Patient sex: M
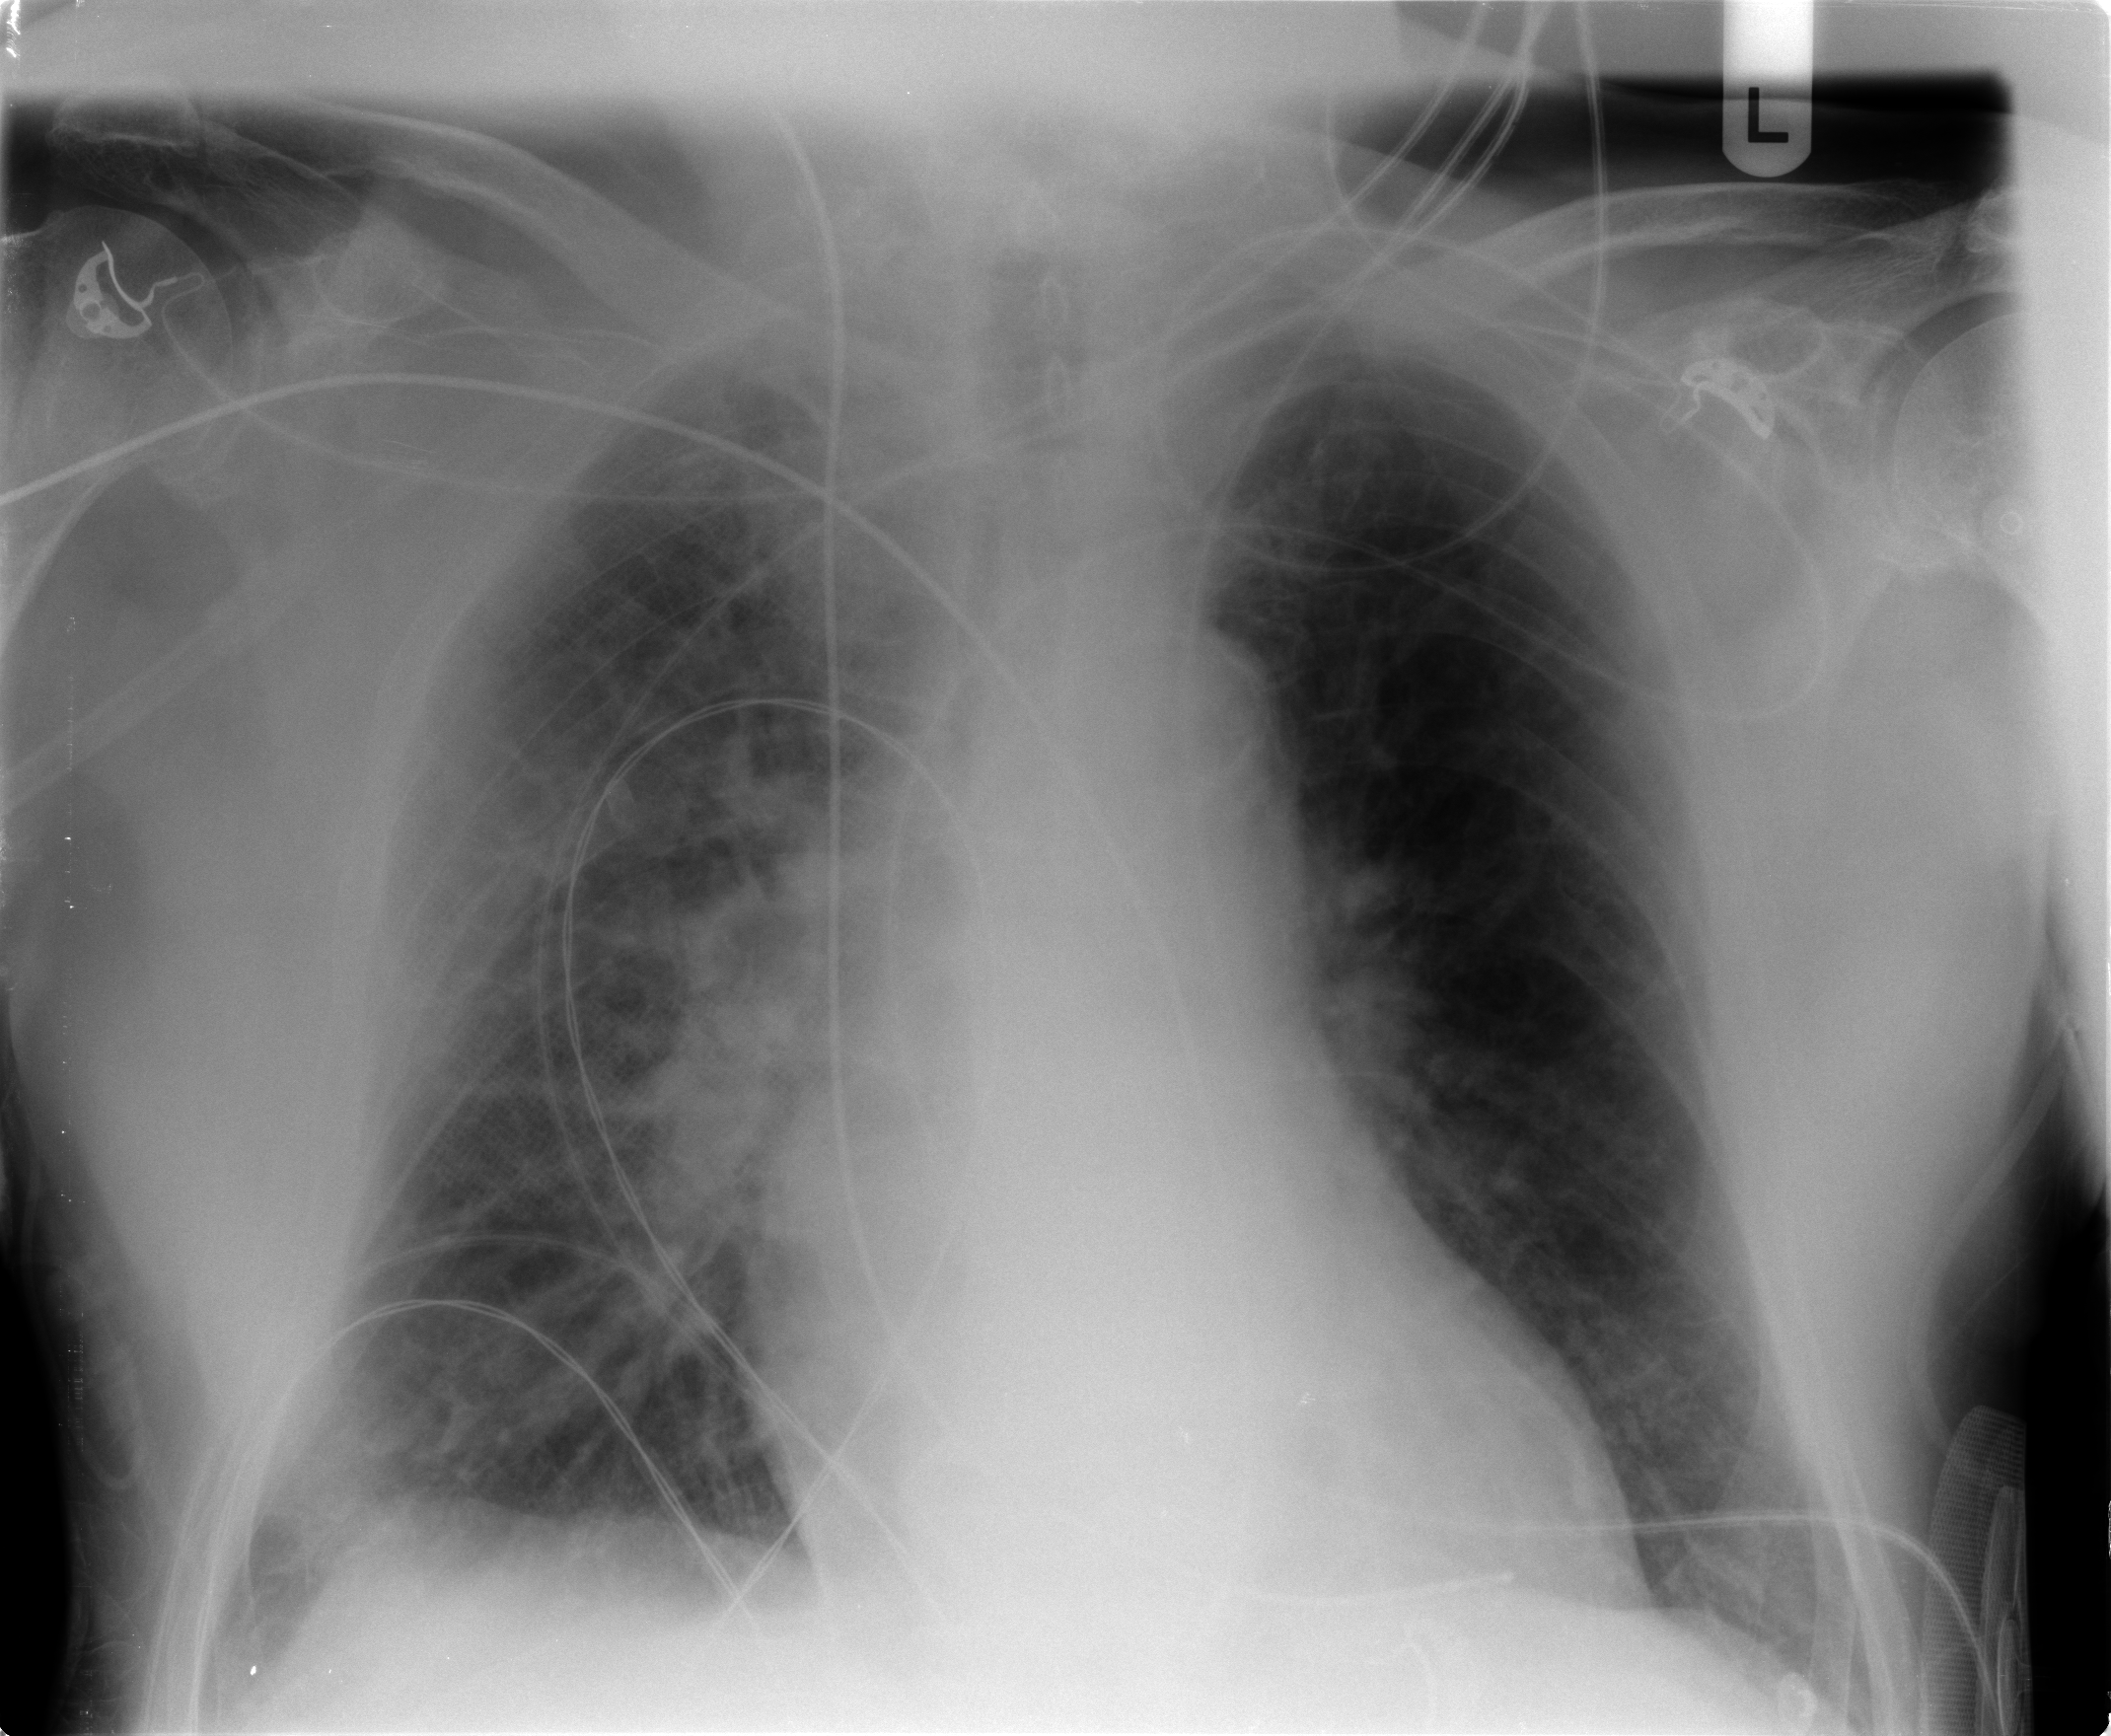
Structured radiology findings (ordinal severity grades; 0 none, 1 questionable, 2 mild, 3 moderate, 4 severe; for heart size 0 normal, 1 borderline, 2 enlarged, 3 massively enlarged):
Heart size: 1
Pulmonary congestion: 2
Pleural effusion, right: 1
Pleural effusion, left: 0
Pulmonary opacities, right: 1
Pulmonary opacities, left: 1
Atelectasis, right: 1
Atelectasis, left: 0